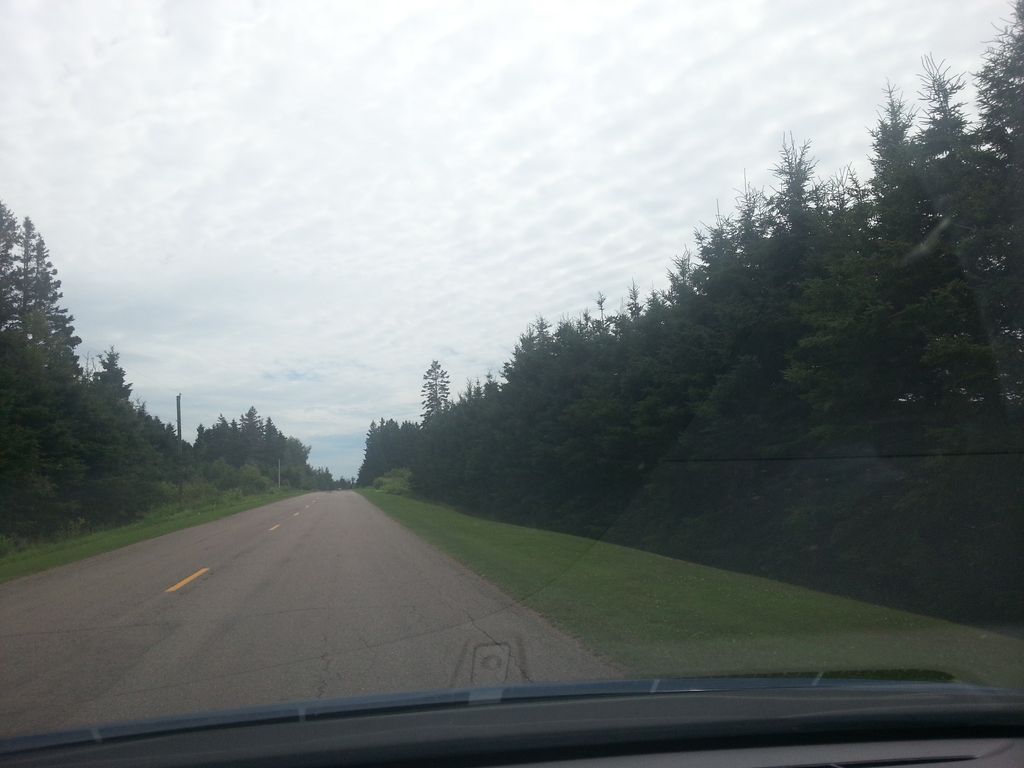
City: charlottetown